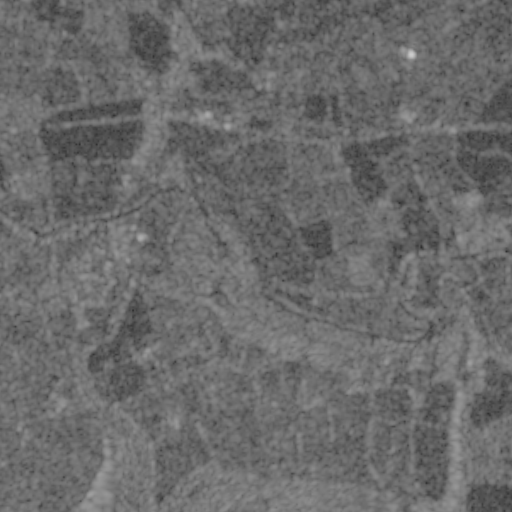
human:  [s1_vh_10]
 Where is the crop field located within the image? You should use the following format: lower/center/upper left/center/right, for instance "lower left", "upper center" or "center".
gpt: The crop field is located in the center left of the image.
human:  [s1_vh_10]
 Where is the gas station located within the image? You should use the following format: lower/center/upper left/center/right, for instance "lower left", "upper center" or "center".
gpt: The gas station is located in the upper center of the image.
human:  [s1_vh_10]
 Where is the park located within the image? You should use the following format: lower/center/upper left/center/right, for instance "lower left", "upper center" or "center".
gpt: The park is located in the center left of the image.
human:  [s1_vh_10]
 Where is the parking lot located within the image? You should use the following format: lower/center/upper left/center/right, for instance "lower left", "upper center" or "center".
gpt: The parking lot is located in the center left of the image.
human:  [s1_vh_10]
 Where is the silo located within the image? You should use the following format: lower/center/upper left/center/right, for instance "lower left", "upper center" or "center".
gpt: The silo is located in the upper center of the image.
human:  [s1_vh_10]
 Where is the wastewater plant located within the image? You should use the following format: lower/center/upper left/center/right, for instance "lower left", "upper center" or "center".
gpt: The wastewater plant is located in the center left of the image.
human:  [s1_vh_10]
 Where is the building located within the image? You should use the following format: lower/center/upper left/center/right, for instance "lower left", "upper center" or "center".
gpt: There is no building in the image.

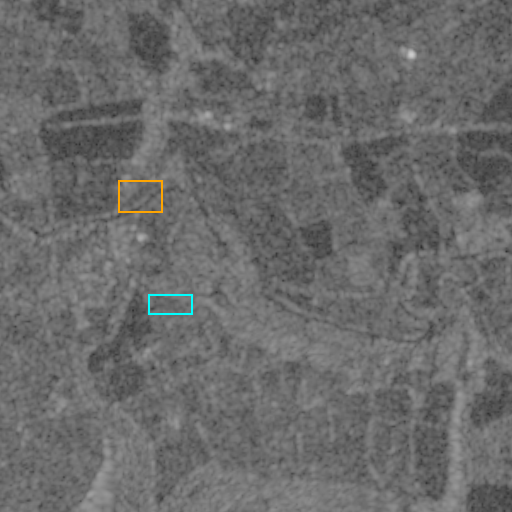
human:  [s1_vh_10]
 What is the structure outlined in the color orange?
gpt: The structure outlined in orange is a crop field.
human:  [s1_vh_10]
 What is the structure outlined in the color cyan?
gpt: The structure outlined in cyan is a park.
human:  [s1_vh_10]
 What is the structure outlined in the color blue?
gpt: There is no blue outline.